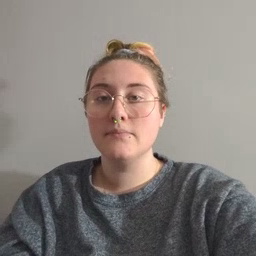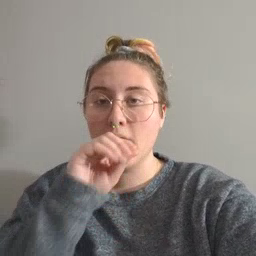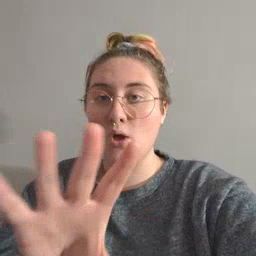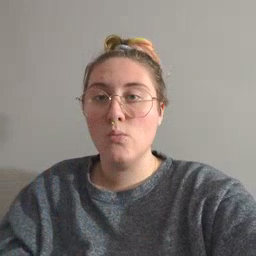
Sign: blow